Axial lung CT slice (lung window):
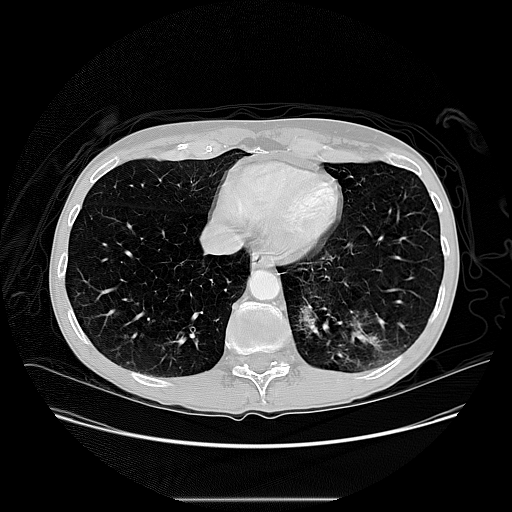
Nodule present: no